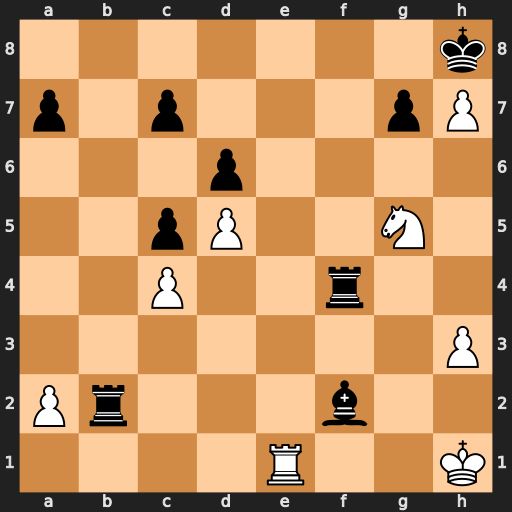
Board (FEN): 7k/p1p3pP/3p4/2pP2N1/2P2r2/7P/Pr3b2/4R2K
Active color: w
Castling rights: -
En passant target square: -
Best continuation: Re8+ Rf8 Rxf8#